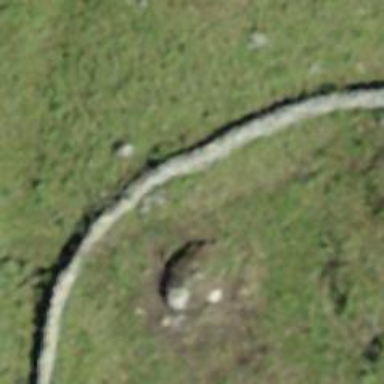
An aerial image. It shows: Wall barrier.